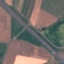
Land use / land cover: Highway